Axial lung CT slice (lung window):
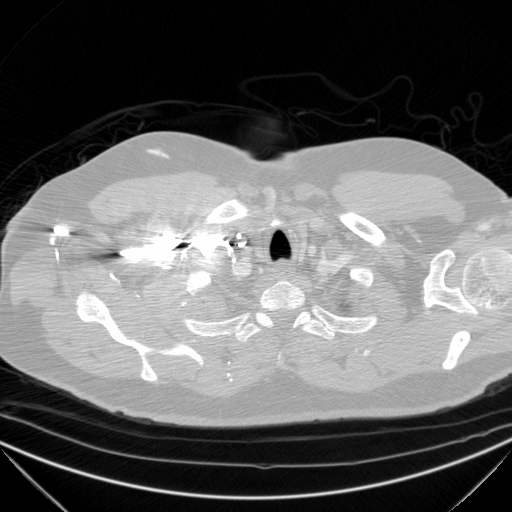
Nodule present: no